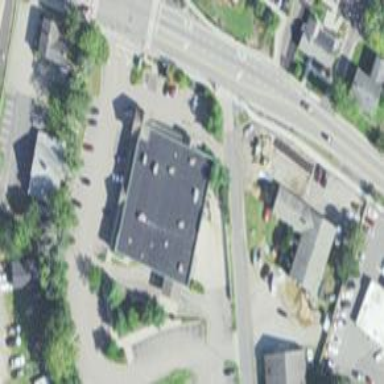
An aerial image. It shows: Pharmacy providing healthcare services.